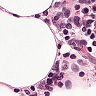
Metastatic tissue present: no